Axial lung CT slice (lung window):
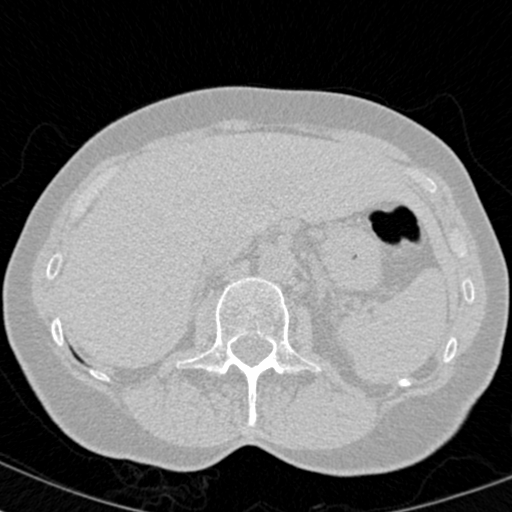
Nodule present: no